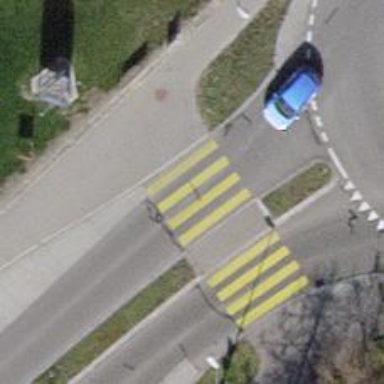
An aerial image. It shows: Asphalt footway with marked crossing and traffic calming table. The crossing includes island.